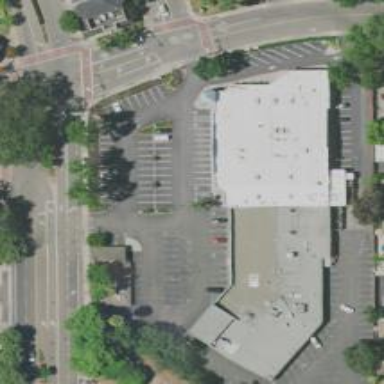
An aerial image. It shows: Swimming pool shop.